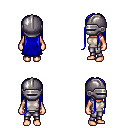
a pixel art fantasy rpg character, female body template, human, light skin, white sleeveless shirt, metal pants, blue extra-long hairstyle, metal helm, four views (front, back, left, right), 2x2 character sprite sheet, small pixel art, hard edges, no anti-aliasing